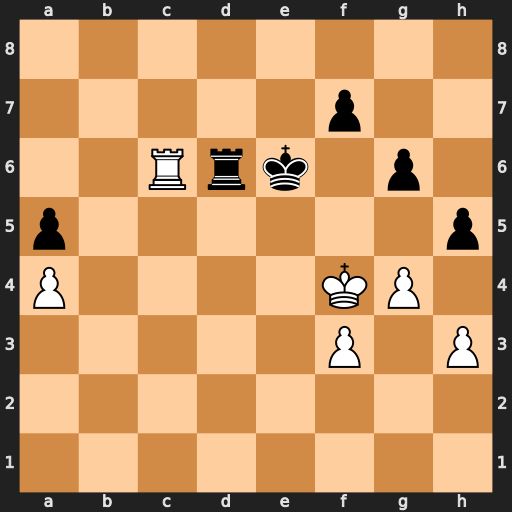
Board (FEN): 8/5p2/2Rrk1p1/p6p/P4KP1/5P1P/8/8
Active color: w
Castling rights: -
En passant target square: -
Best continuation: Rxd6+ Kxd6 gxh5